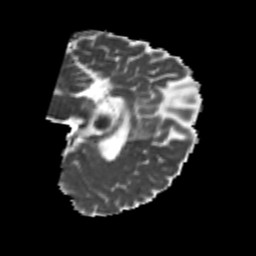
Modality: MD
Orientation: sagittal
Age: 23
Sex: female
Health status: healthy
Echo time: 0.074 s